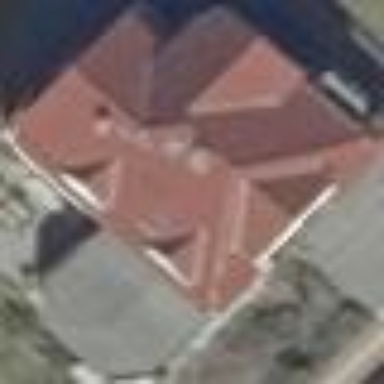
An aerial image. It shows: Detached building with gambrel roof.